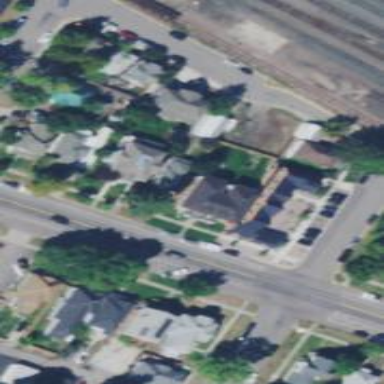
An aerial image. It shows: Sidewalk.